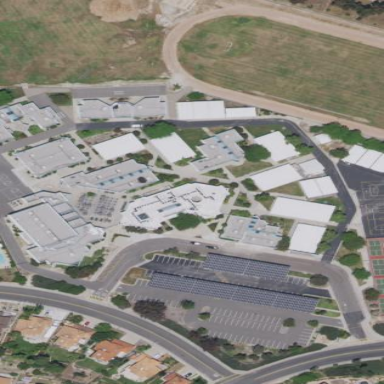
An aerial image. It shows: School.